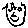
Label: smiley face